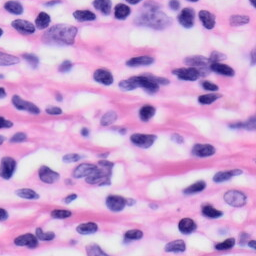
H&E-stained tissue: Skin